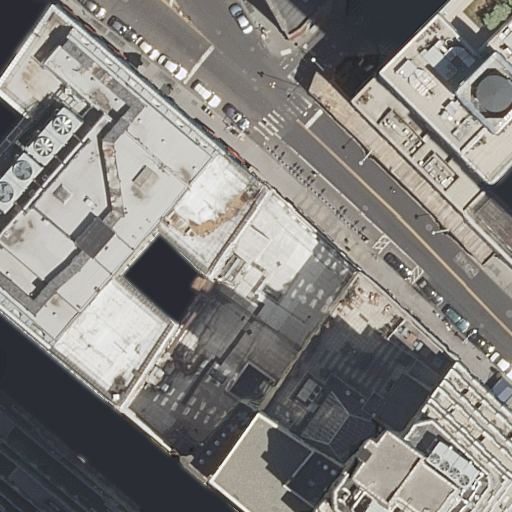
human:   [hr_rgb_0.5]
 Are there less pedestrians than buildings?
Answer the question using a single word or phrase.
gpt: yes

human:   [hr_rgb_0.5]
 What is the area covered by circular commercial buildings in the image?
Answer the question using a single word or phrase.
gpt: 0m2

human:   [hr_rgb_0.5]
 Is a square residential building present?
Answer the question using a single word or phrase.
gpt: no

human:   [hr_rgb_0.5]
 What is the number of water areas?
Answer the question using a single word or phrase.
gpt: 0

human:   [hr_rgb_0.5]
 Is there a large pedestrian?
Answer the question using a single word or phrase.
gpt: no

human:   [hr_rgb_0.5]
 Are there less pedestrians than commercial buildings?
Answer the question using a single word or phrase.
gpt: no

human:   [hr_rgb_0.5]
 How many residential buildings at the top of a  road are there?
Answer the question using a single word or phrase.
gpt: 5

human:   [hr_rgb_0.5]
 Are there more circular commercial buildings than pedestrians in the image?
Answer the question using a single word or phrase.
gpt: no

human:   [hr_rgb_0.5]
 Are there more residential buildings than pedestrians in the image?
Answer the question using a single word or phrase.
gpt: yes

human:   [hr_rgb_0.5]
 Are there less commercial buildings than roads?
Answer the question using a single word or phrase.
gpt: yes

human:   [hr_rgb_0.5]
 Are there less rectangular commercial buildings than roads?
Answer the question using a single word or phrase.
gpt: yes

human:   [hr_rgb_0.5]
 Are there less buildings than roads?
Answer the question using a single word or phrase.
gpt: no

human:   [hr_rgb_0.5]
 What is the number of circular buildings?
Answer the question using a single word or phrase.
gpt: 0

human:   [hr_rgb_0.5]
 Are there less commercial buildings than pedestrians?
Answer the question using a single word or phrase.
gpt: yes

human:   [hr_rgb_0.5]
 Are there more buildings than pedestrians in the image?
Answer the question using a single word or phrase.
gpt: yes

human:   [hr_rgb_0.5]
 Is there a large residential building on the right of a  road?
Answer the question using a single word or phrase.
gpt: yes

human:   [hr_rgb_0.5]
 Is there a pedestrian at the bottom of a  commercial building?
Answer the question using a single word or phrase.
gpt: no

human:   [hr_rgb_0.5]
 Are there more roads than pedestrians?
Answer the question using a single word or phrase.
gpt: yes

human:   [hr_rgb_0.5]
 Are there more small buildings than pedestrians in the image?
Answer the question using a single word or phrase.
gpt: yes

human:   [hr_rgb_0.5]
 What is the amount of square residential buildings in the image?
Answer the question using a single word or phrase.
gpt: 0

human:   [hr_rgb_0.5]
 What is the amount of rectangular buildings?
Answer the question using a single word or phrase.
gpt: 4

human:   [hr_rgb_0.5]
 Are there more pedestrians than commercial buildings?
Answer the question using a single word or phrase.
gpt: yes

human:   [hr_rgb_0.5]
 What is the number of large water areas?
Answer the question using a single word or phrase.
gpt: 0

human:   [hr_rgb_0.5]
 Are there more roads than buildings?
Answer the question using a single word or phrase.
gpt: no

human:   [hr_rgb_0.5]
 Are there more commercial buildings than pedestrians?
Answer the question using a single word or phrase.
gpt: no

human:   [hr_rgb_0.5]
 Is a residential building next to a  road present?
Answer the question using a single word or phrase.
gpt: yes

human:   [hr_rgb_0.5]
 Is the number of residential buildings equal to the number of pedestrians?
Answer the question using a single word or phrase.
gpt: no

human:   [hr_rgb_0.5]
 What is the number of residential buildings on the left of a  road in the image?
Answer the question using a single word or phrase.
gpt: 5

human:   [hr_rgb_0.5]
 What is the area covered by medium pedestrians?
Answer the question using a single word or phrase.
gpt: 337m2

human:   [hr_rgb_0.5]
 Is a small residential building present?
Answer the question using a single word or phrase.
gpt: yes

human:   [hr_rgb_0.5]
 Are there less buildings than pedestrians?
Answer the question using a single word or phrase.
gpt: no

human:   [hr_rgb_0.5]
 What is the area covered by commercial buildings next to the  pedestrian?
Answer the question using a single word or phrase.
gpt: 0m2

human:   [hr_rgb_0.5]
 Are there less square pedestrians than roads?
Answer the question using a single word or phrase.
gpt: yes

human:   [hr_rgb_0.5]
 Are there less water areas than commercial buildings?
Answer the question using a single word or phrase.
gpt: no

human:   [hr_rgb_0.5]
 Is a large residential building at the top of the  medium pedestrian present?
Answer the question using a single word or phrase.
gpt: no

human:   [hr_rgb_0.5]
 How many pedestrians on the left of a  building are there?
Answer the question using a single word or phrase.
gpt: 1